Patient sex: F
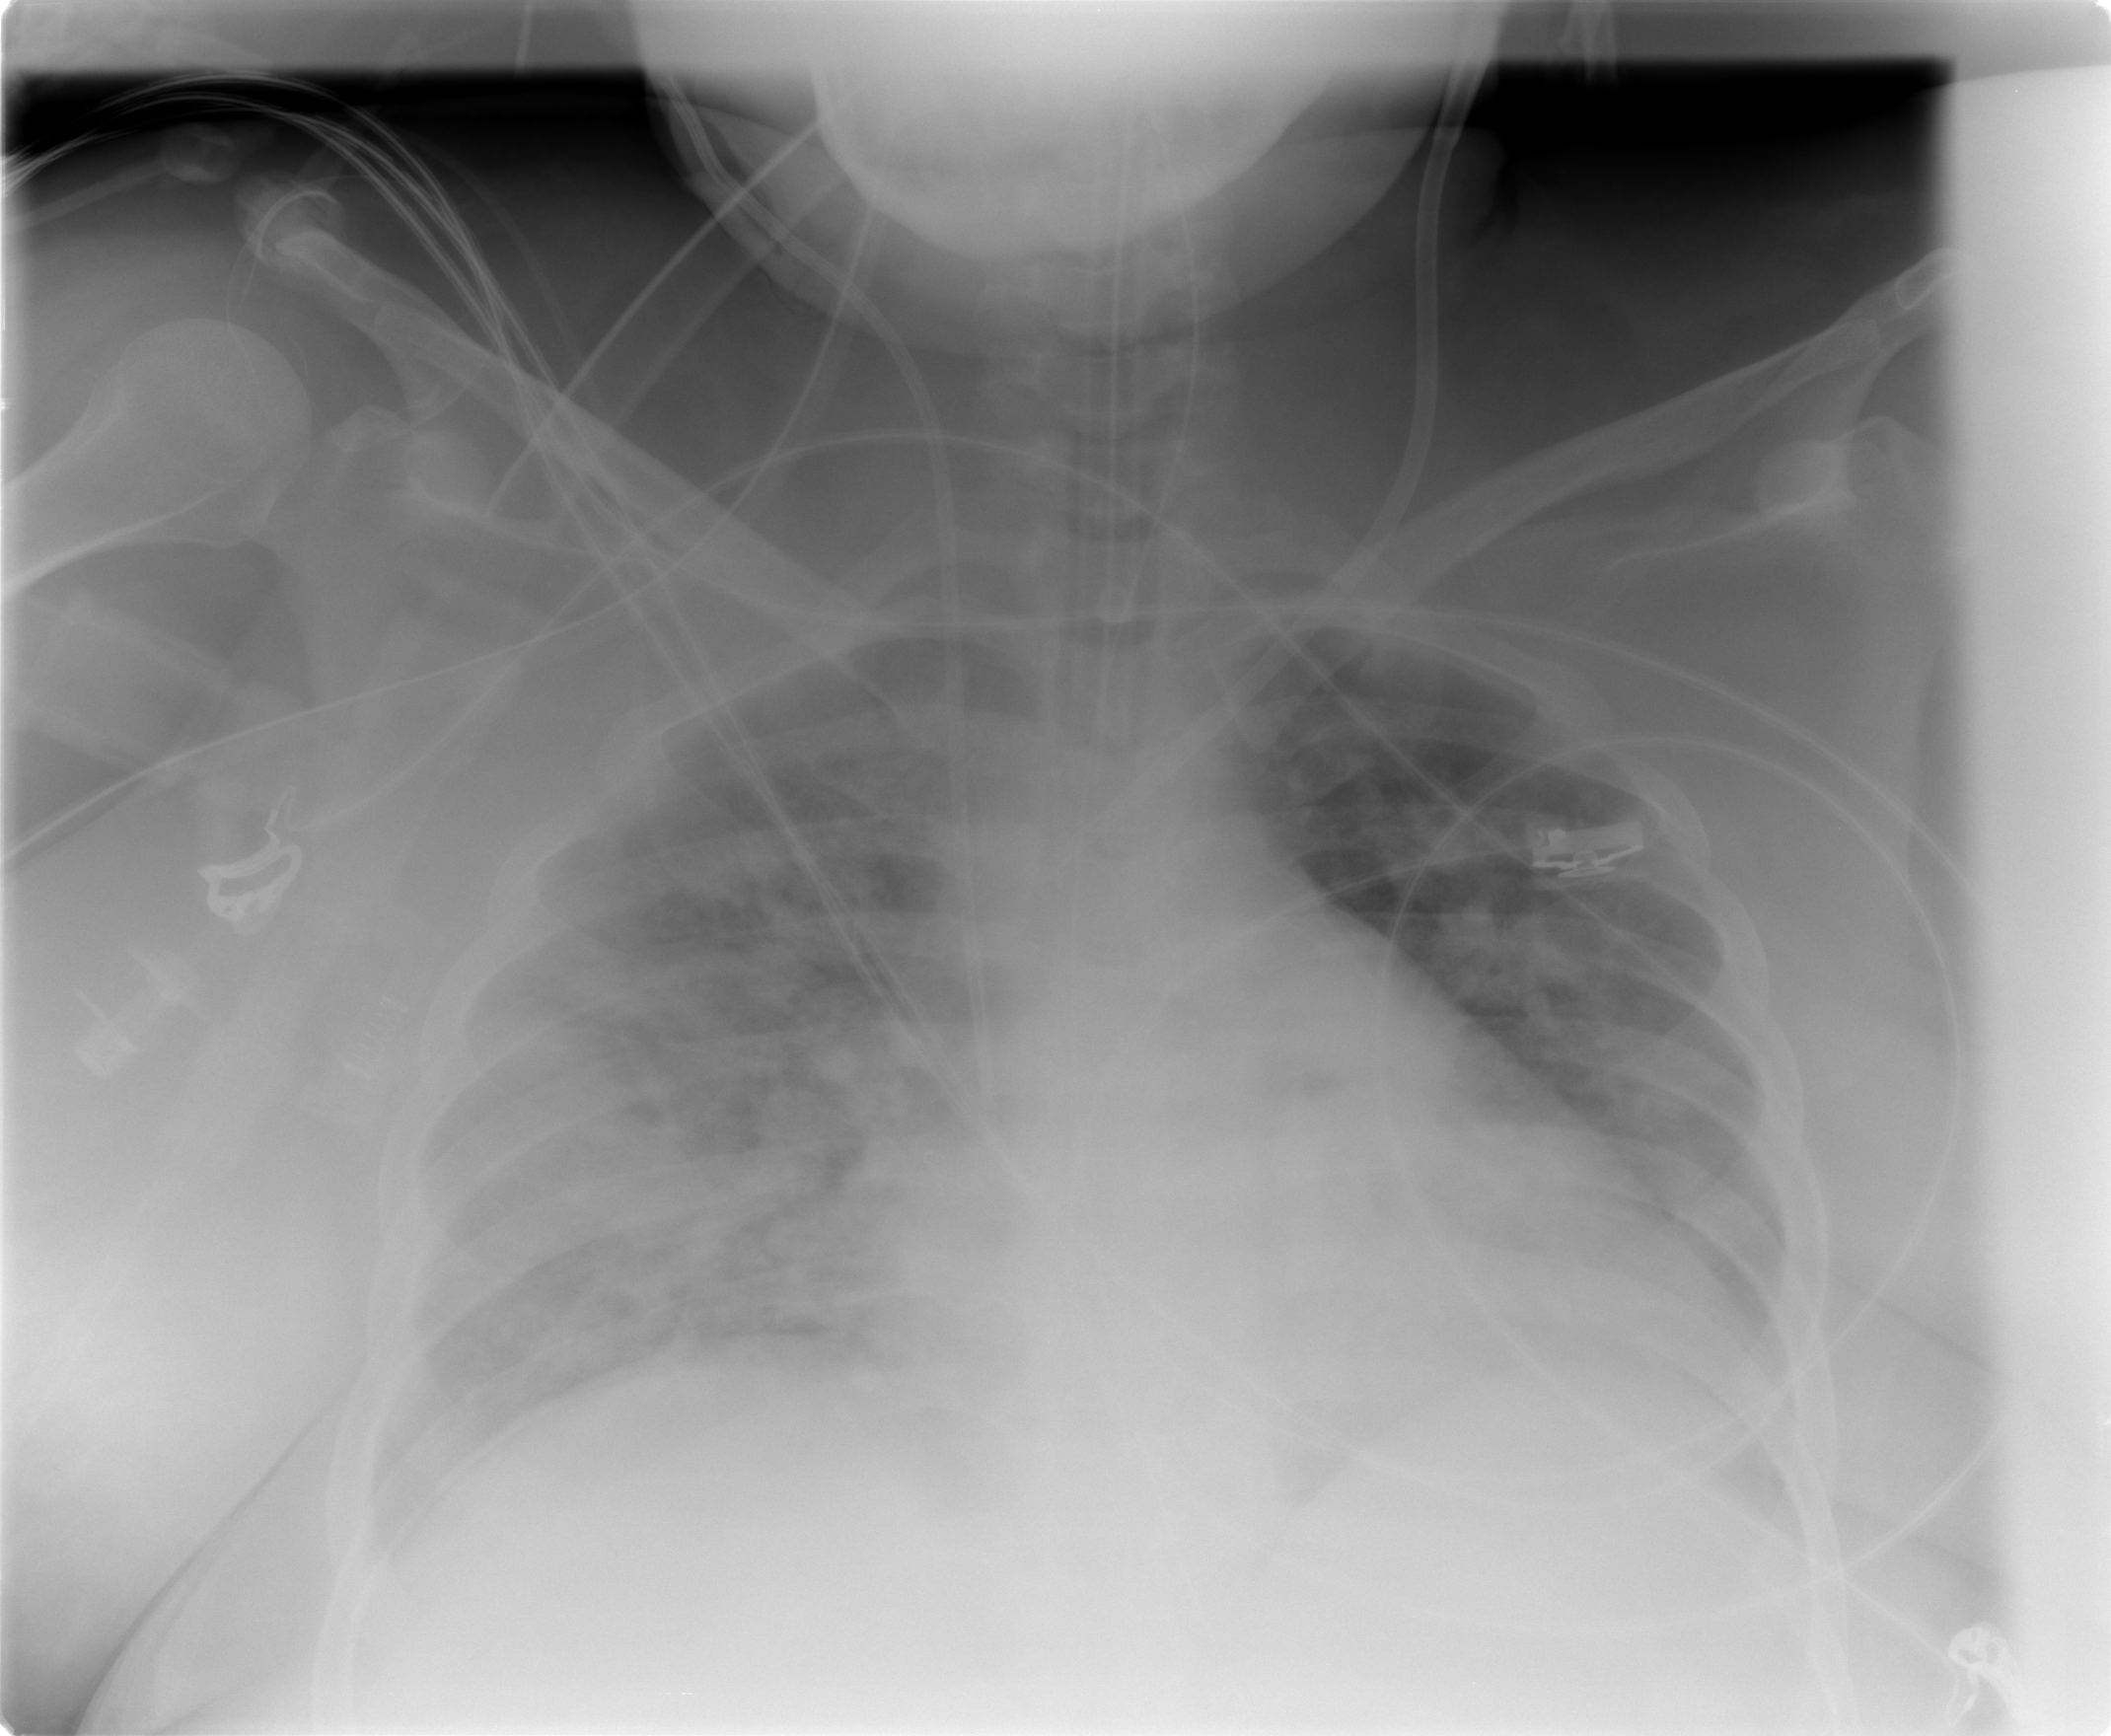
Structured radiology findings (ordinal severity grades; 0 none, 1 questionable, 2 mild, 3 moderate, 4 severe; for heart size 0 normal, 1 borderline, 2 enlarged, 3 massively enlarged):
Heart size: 2
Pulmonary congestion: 3
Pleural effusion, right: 2
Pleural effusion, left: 2
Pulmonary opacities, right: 3
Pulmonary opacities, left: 3
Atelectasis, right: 2
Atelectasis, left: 2